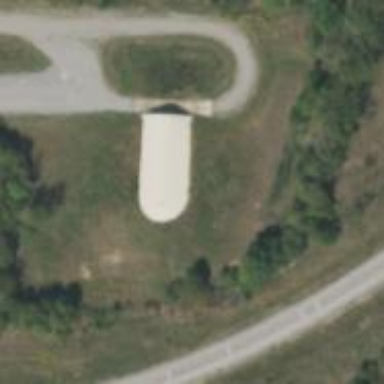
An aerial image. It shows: Military bunker for protection and defense.